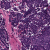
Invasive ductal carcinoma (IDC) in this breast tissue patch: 1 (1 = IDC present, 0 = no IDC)